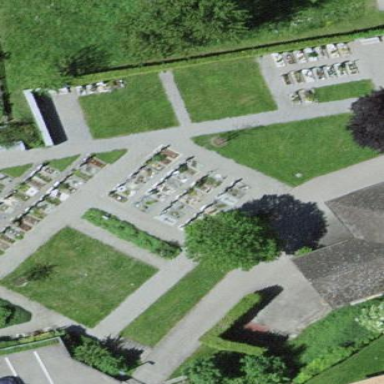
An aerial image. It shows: Cemetery.